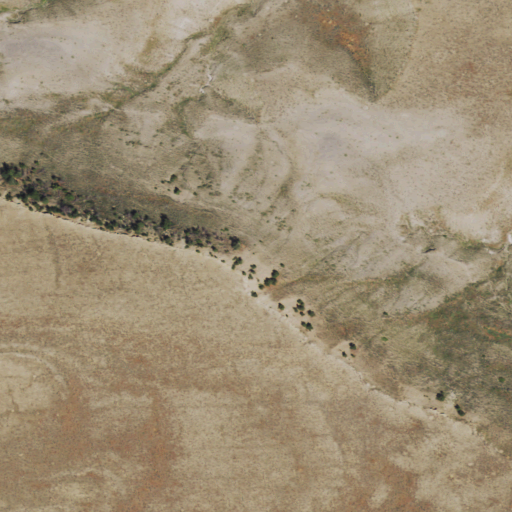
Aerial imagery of mountain in Wyoming named Notches Dome containing shrub and grassland